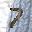
Label: 7